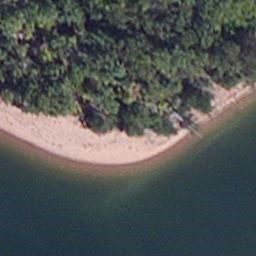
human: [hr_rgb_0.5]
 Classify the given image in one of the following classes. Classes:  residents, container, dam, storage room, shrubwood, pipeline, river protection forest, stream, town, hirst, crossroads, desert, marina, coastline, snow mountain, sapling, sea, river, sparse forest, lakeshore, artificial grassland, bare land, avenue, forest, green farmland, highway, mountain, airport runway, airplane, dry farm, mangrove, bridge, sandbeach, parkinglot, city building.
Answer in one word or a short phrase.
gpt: lakeshore